Question: I'd like to create a form with the following layout using Bootstrap 3:

I have a jsfiddle with an attempt here: <URL>
And the markup I've tried:
'''
<form>
<div class="form-group col-md-4">
<label for="name" class="control-label">Line Height</label>
<input type="number" value='' class="form-control" id="lineHeight">
</div>
<div class="form-group col-md-4">
<label for="name" class="control-label">Padding Top</label>
<input type="number" value='' class="form-control" id="paddingTop" />
</div>
<div class="form-group col-md-4">
<label for="name" class="control-label">Padding Bottom</label>
<input type="number" value='' class="form-control" id="paddingBottom">
</div>
</div>
'''
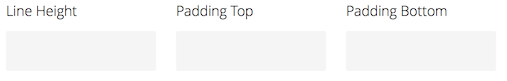
Answer: I think the simplest solution would be to add 'col-xs-4' to the class of each div. That will make sure the divs will be inline for the jsfiddle example. Additionally, you should close the form tag with '</form>'.
'''
<form>
<div class="form-group col-xs-4 col-md-4">
<label for="name" class="control-label">Line Height</label>
<input type="email" value='' class="form-control" id="name" placeholder="Ime">
</div>
<div class="form-group col-xs-4 col-md-4">
<label for="name" class="control-label">Padding Top</label>
<input type="email" value='' class="form-control" id="name" placeholder="Ime">
</div>
<div class="form-group col-xs-4 col-md-4">
<label for="name" class="control-label">Padding Bottom</label>
<input type="email" value='' class="form-control" id="name" placeholder="Ime">
</div>
</form>
'''